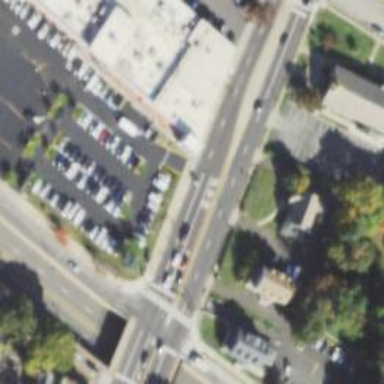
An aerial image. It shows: Unmarked road crossing.